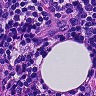
Metastatic tissue present: no